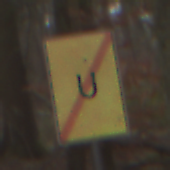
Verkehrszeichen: EndeUmleitung
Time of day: Midday
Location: Outdoor (Nature)
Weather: Overcast
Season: Autumn
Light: Natural